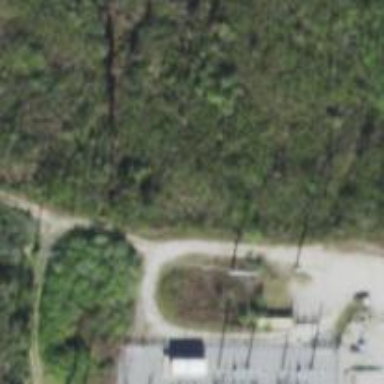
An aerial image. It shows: Power tower.